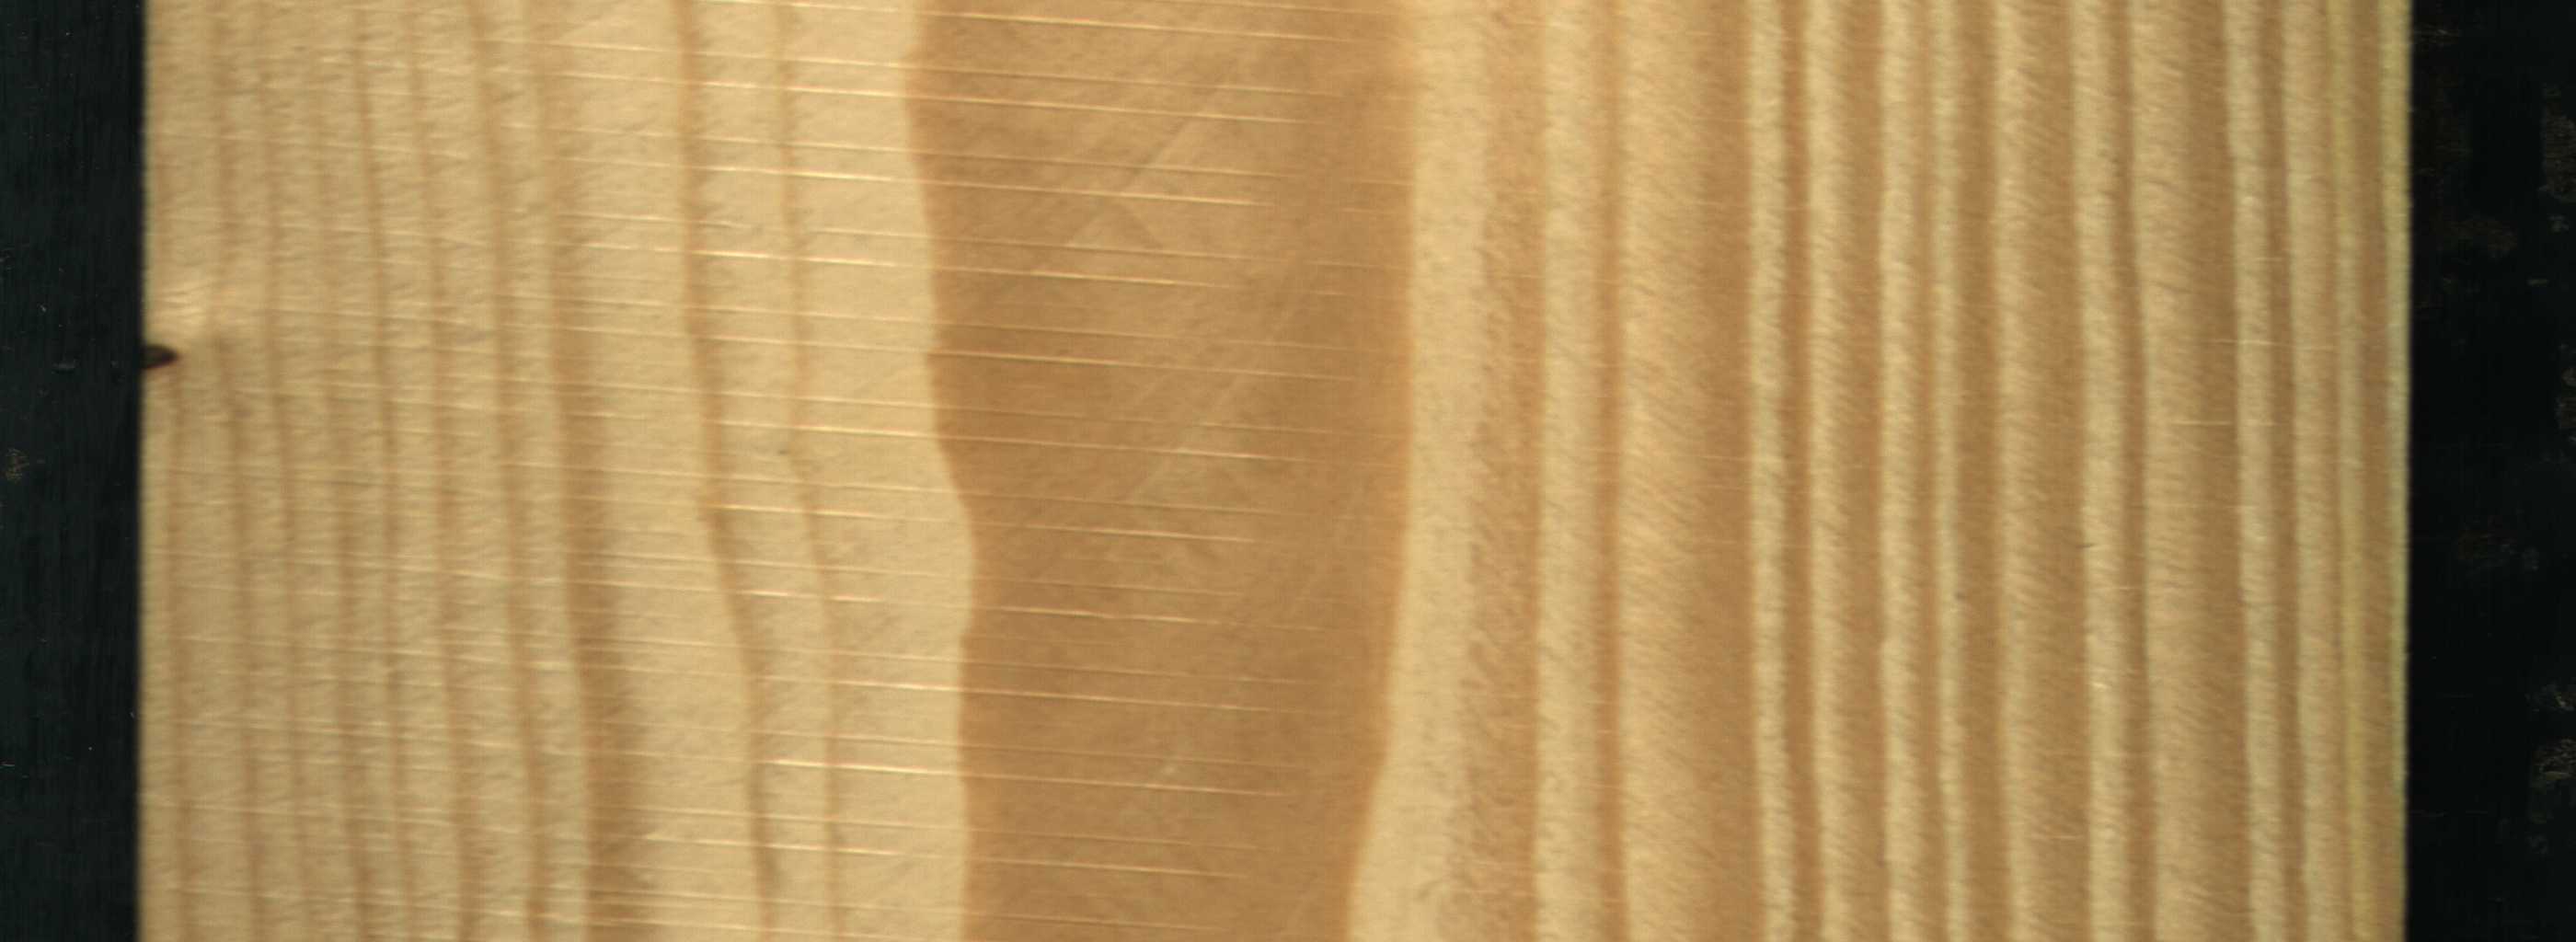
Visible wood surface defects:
Dead_Knot